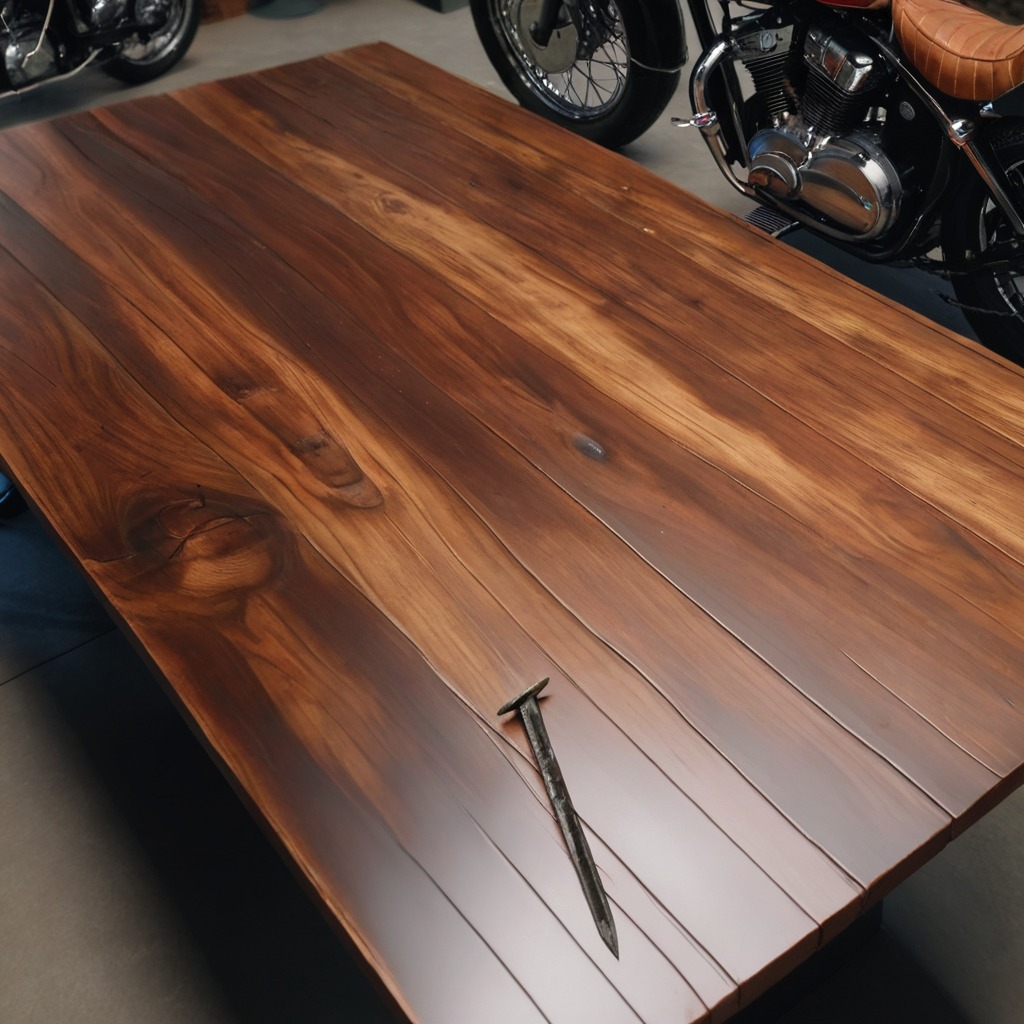
An iron nail is lying on the oil-spilled wooden table in a vintage motorcycle garage.